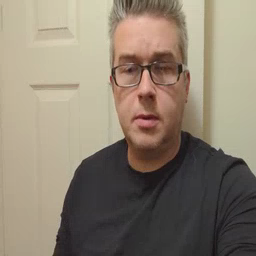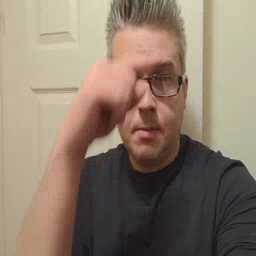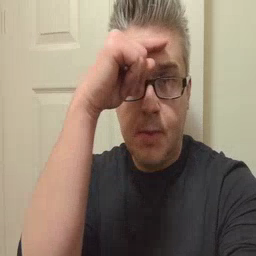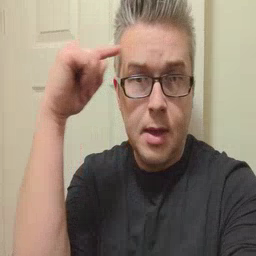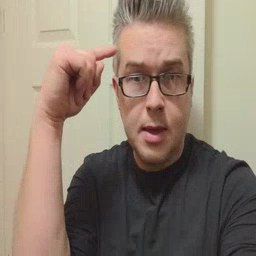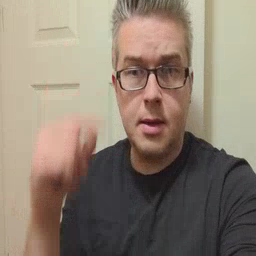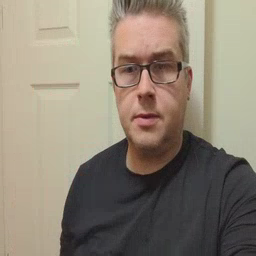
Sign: black